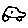
Label: car